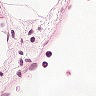
Metastatic tissue present: no